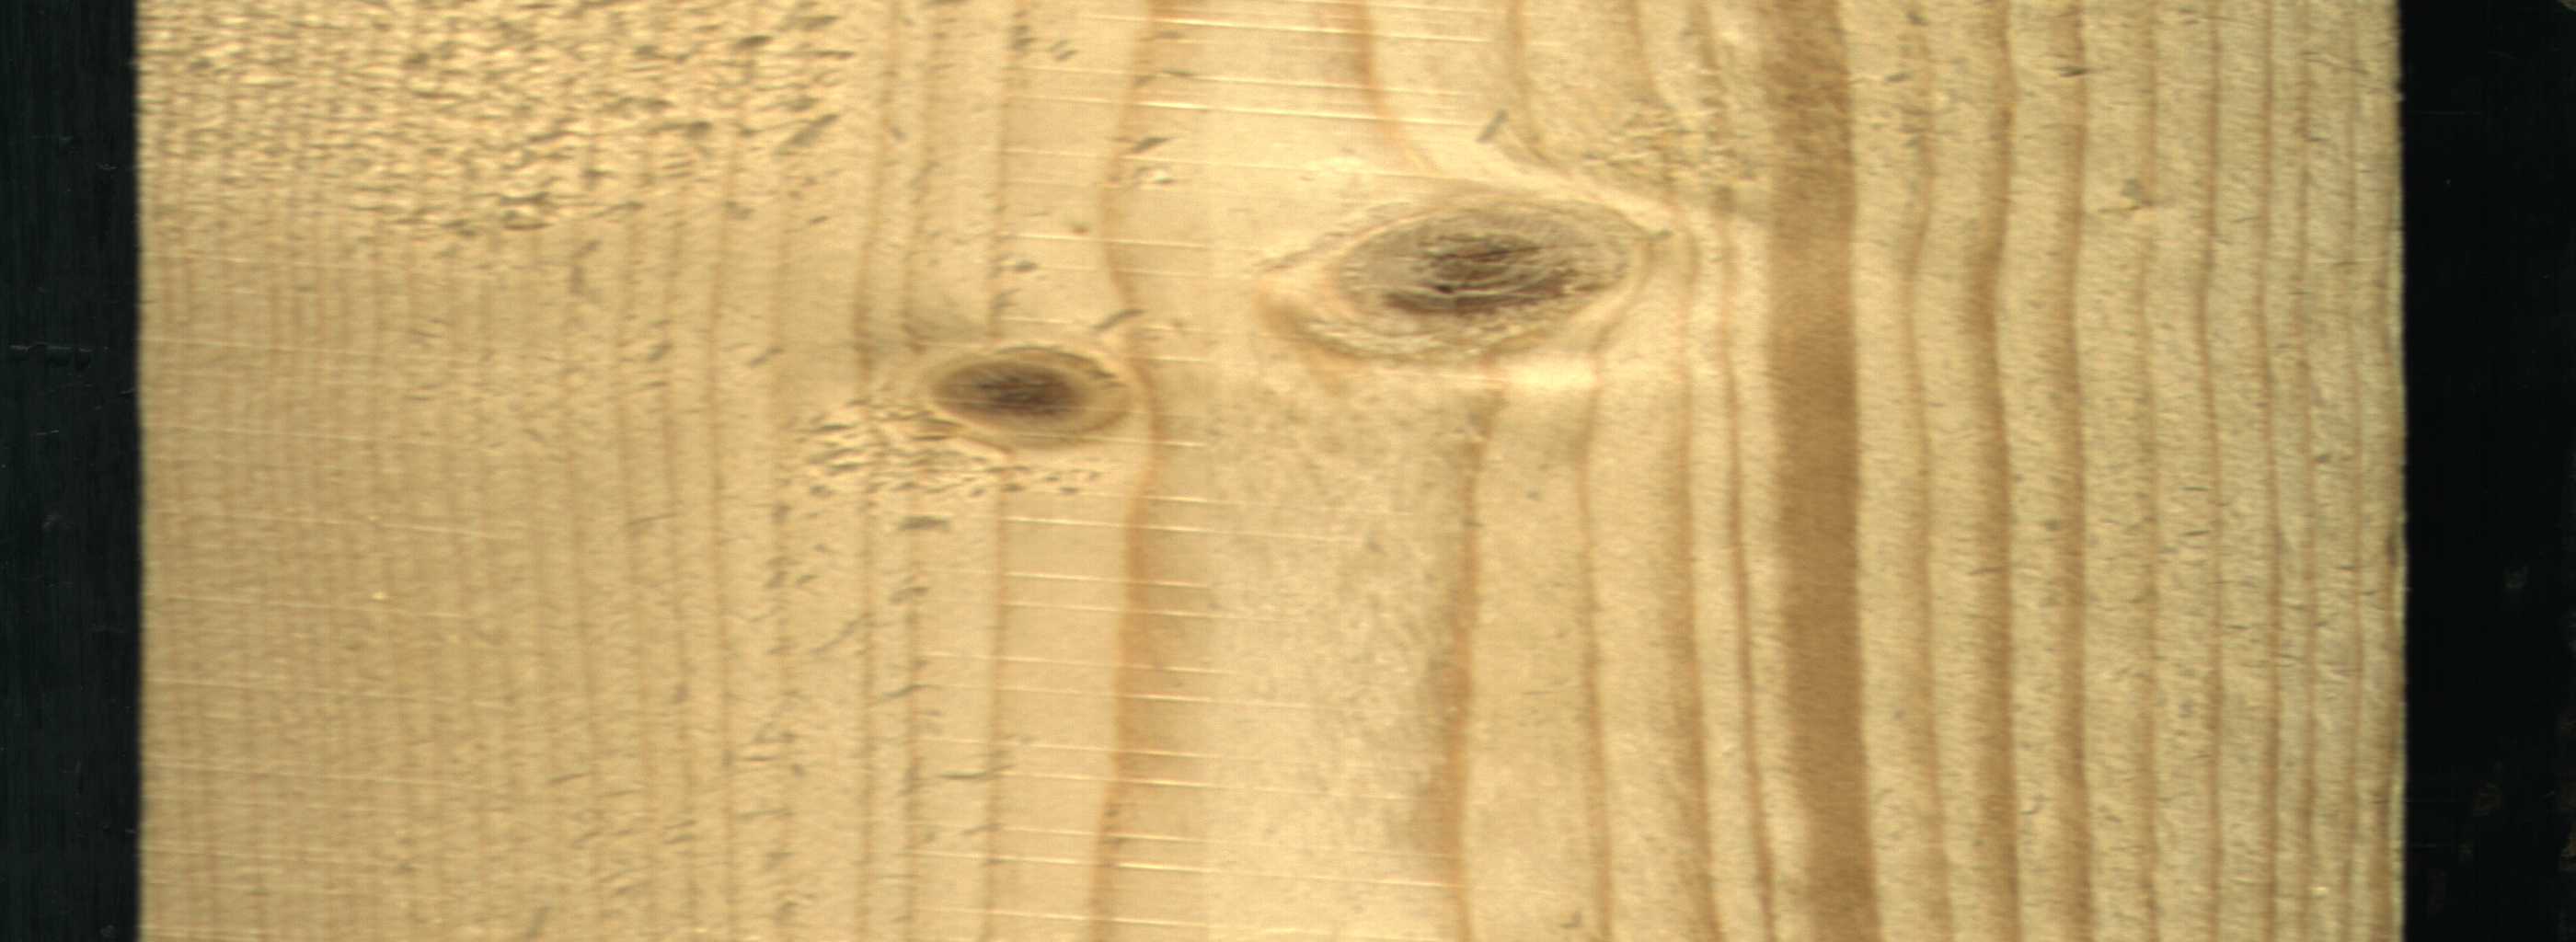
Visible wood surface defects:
Quartzity
Live_Knot
Live_Knot